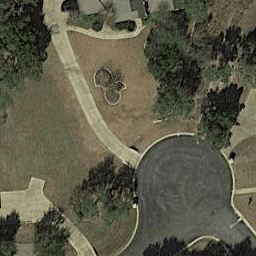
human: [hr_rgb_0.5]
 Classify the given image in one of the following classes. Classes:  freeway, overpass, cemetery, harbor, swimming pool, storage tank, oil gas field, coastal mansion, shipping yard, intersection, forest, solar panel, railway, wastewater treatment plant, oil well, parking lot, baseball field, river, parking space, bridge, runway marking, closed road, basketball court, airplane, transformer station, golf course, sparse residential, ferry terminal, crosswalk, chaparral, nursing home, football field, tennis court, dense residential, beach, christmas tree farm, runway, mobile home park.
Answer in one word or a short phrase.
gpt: closed road